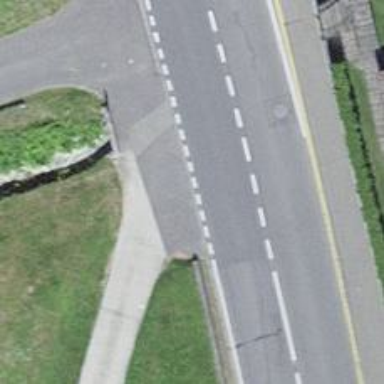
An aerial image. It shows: Road with "give way" sign.